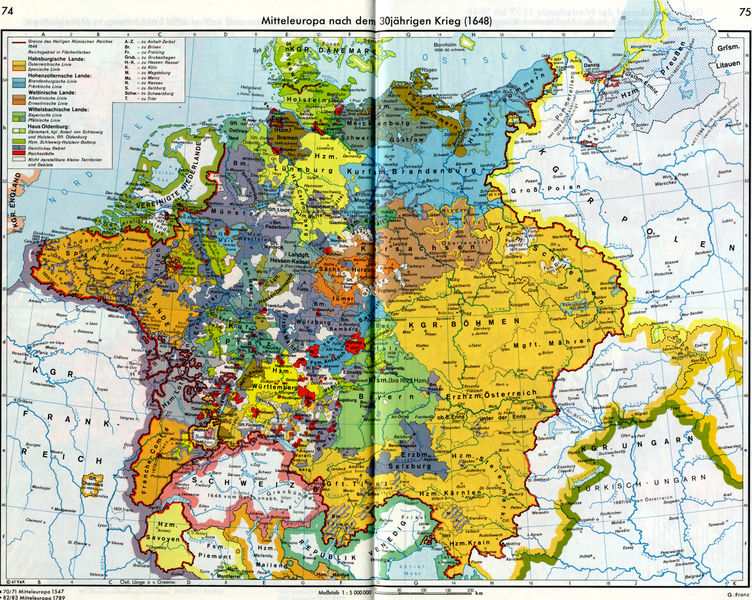
Titel: Karte: Mitteleuropa nach dem 30jährigen Krieg, 1648
Institution: (Seriendruck)
Schlagwörter: blau, meer, wasser, weiß, gelb, grün, ocker, see, stadt, braun, bunt, frankreich, grau, orange, schwarz, rot, beige, wirtschaft, barock, geschichte, holland, niederlande, norden, land, reich, umrandung, deutschland, hellblau, farbig, schrift, italien, süden, farben, lila, violett, grenze, fluß, krieg, luxemburg, ostsee, datum, zahlen, ziffern, buch, bayern, alpen, schweiz, politik, revolution, schweden, mythologie, frieden, politisch, österreich, namen, buchseite, karte, seiten, antik, sage, eroberung, plan, landkarte, westfalen, nordsee, kaiserreich, dreißigjähriger krieg, glaubenskrieg, städte, westen, preußen, osten, legende, erklärung, flüsse, europa, historisch, west, skala, länder, ost, königreich, salzburg, grenzen, staaten, kontinent, sachsen, reformation, pfalz, atlas, deutsches reich, süd, ungarn, böhmen, kontinente, nord, begriffe, mehrfarbig, mitteleuropa, gebiet, zentren, polen, breitengrade, meridiane, mähren, ddr, belgien, altas, antike sagen, cuius regio eius religio, deitsches, diercke ( pardon ), feudalismus, fleckenteppich, flußverläufe, fürstentum, fürstentümer, gebietsaufteilung, grenzverläufe, historischer, kleinstaaten, kleinstaaterei, konflikt, königreich böhmen, königreiche, luzern, nationalstaaten, neuaufteilung, neuordnung, physikalisch, politische karte, randgebiete, reichstädte, schleswg, statten, territorien, westfälischer frieden, westfälischer friege, zeichenerklärung